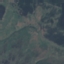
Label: HerbaceousVegetation